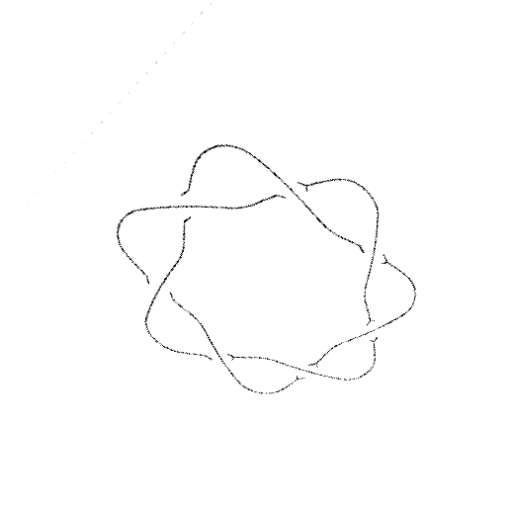
Crossing number: 7